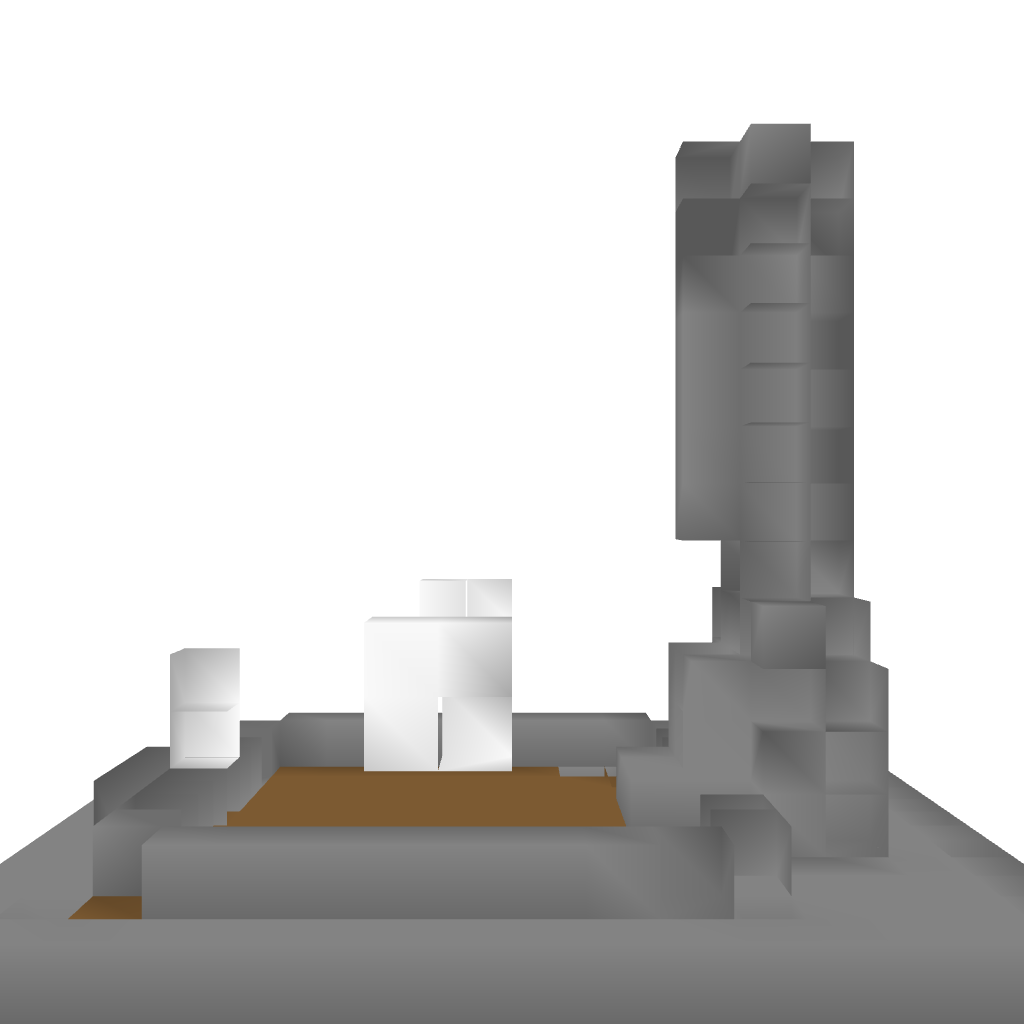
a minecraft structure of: Small Modern House bad low quality